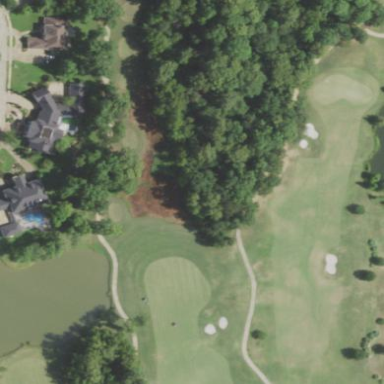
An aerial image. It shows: Golf fairway in the image.